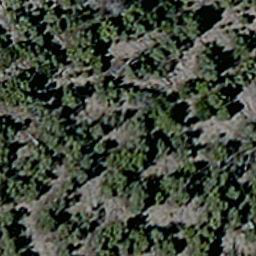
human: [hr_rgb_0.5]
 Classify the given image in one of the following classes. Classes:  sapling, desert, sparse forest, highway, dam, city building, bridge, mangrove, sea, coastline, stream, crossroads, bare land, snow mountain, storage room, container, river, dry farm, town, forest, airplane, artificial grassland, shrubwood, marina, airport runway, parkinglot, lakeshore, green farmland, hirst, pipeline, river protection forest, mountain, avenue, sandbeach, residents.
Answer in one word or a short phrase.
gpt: sparse forest